【题型】填空题　【知识点】立体几何　【难度】easy
正方体 \(ABCD-A_1B_1C_1D_1\) 的棱长为 4，\(P\) 在平面 \(BCC_1B_1\) 上，\(A\)，\(P\) 之间的距离为 5，则 \(C_1\)、\(P\) 之间的最短距离为\underline{\quad\quad}。

\vspace{0.5em}
【解答】
【答案】 $4\sqrt{2}-3/-3+4\sqrt{2}$

\vspace{0.5em}

【分析】
分别连接 \(AP\)，\(BP\)，利用线面垂直的性质得 \(AB \perp BP\)，计算出 \(|BP|\) 的长，从而得到点 \(P\) 的轨迹，再利用圆外定点到圆上动点距离最值模型即可得到答案。

\vspace{0.5em}

【详解】
分别连接 \(AP\)，\(BP\)，

因为 \(AB \perp\) 平面 \(BCC_1B_1\)，\(BP \subset\) 平面 \(BCC_1B_1\)，

所以 \(AB \perp BP\)，\(\because AP=5\)，\(AB=4\)，\(\therefore |BP|=\sqrt{5^2-4^2}=3\)，

故点 \(P\) 的轨迹为以 \(B\) 为圆心，3 为半径的 \(\frac{1}{4}\) 段圆弧，

故 \(|C_1P|_{\min}=|C_1B|-3=4\sqrt{2}-3\)

故答案为：\(4\sqrt{2}-3\)。

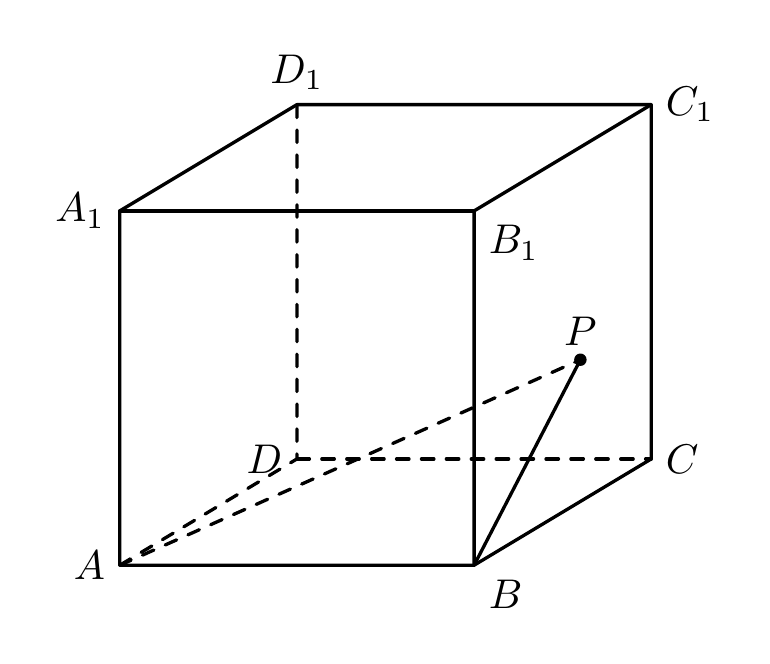